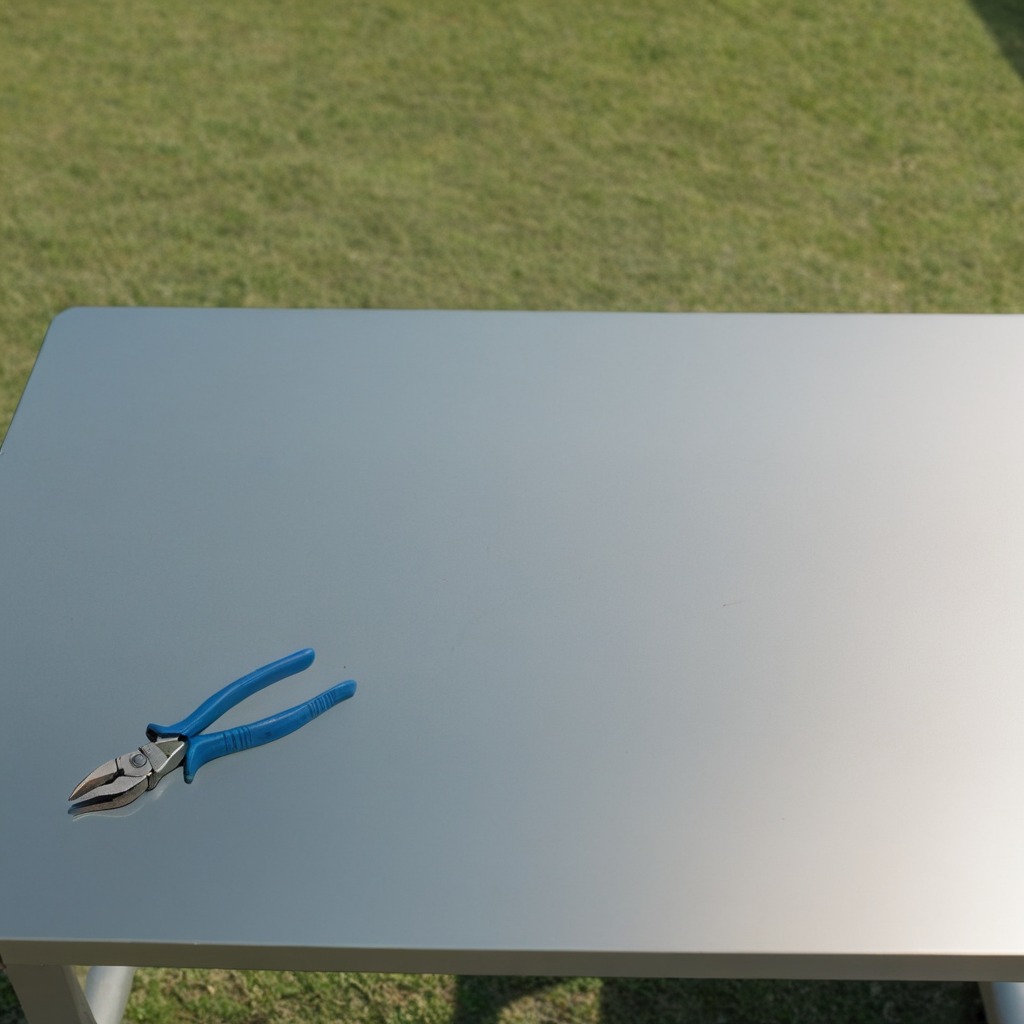
A plier lies on a clean utility table in a temporary outdoor tool station afternoon light present textured surface.